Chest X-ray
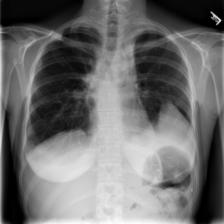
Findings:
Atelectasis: negative
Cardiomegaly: negative
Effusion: positive
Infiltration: negative
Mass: negative
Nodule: negative
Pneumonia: negative
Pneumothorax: negative
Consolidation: negative
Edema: negative
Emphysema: negative
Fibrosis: positive
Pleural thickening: negative
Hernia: negative